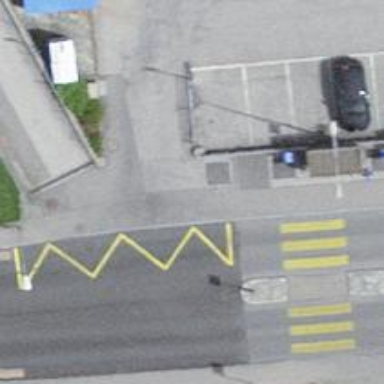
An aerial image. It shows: Bus stop with shelter. It is platform for public transport.